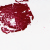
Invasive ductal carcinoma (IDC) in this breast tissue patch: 0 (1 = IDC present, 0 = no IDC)